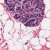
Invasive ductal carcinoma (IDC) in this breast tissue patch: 0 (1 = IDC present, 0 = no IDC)